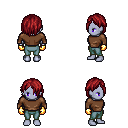
a pixel art fantasy rpg character, female body template, dark elf, purple skin, brown long-sleeve shirt, teal pants, brunette bangs hairstyle, gold gloves, four views (front, back, left, right), 2x2 character sprite sheet, small pixel art, hard edges, no anti-aliasing